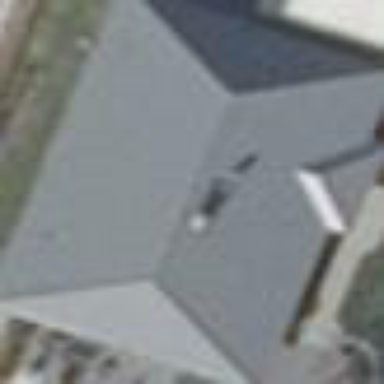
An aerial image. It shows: House with hipped roof.